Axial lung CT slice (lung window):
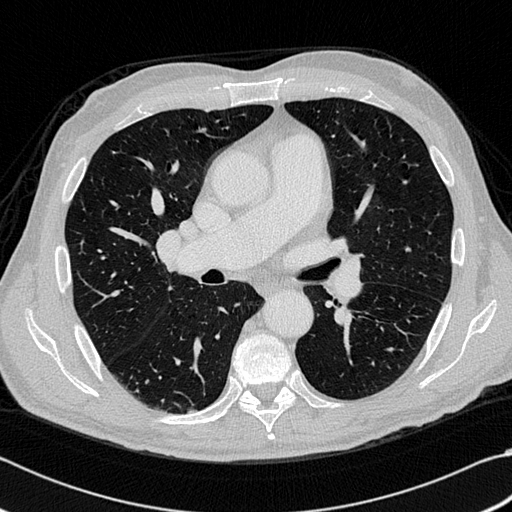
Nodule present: no